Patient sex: M
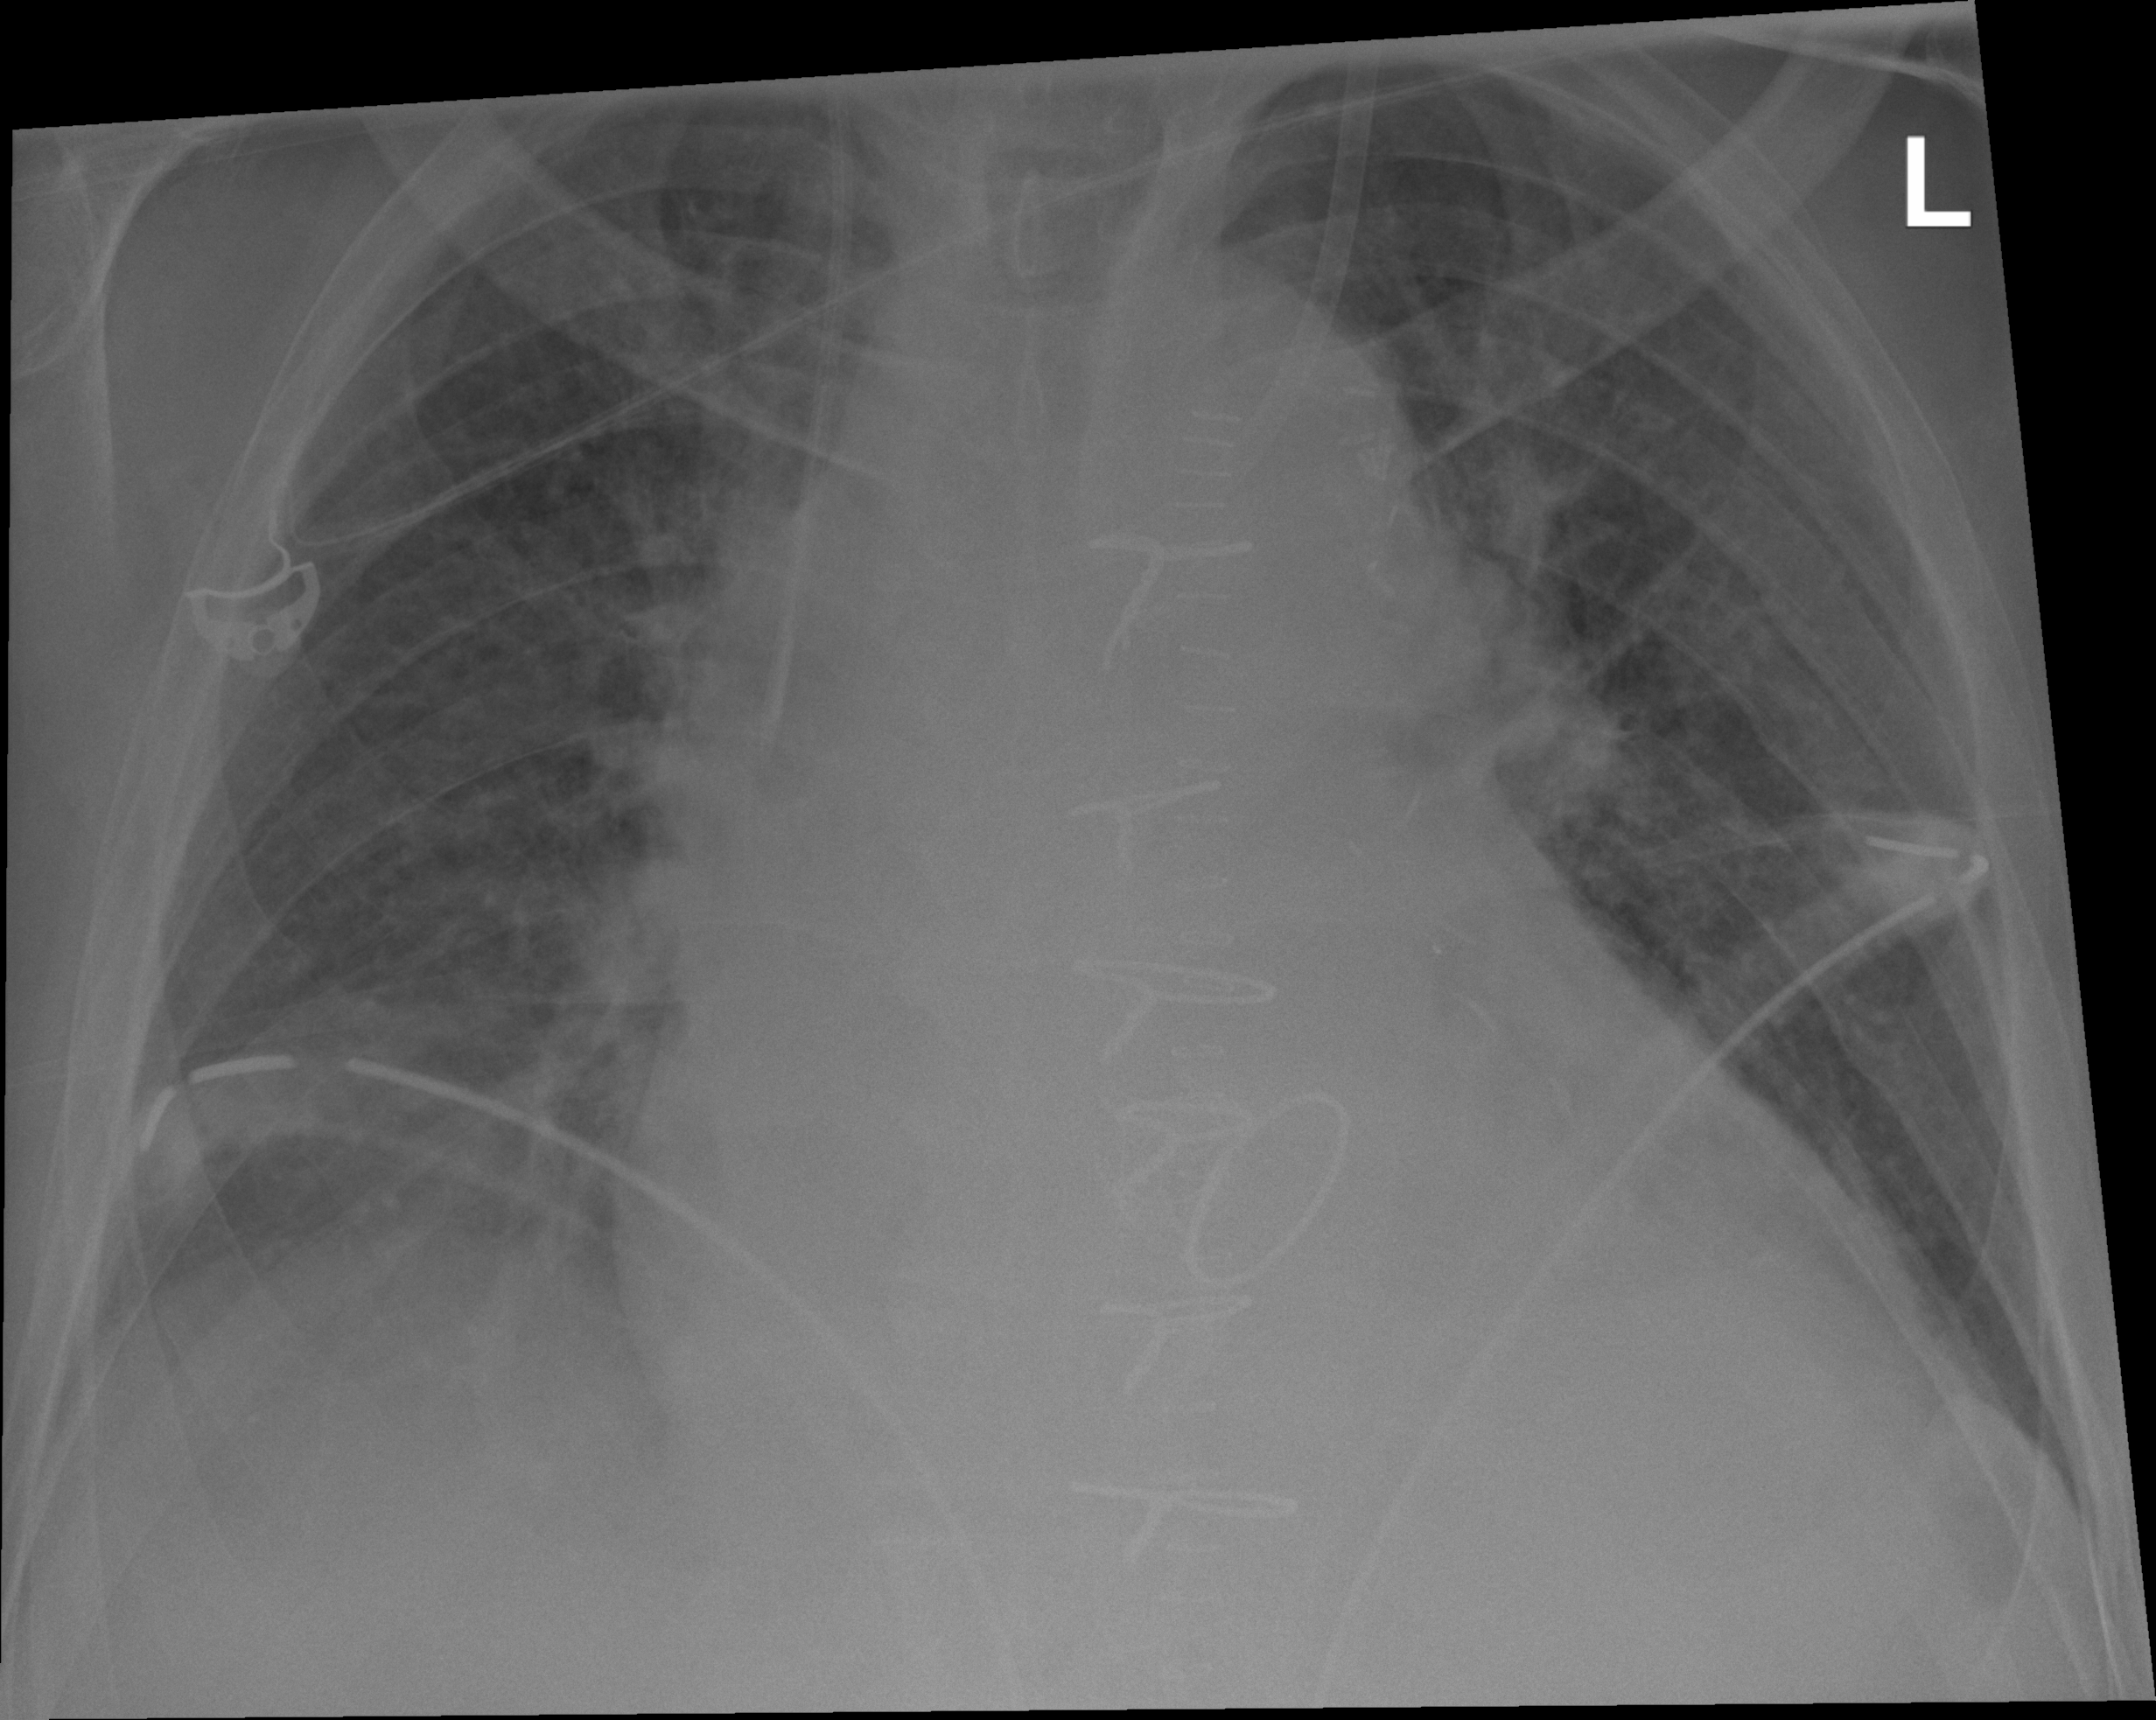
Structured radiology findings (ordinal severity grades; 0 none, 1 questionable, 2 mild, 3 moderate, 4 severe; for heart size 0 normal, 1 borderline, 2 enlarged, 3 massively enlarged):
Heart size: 2
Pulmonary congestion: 2
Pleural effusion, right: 0
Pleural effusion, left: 0
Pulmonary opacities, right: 1
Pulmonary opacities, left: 1
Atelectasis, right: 2
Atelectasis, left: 0